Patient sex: M
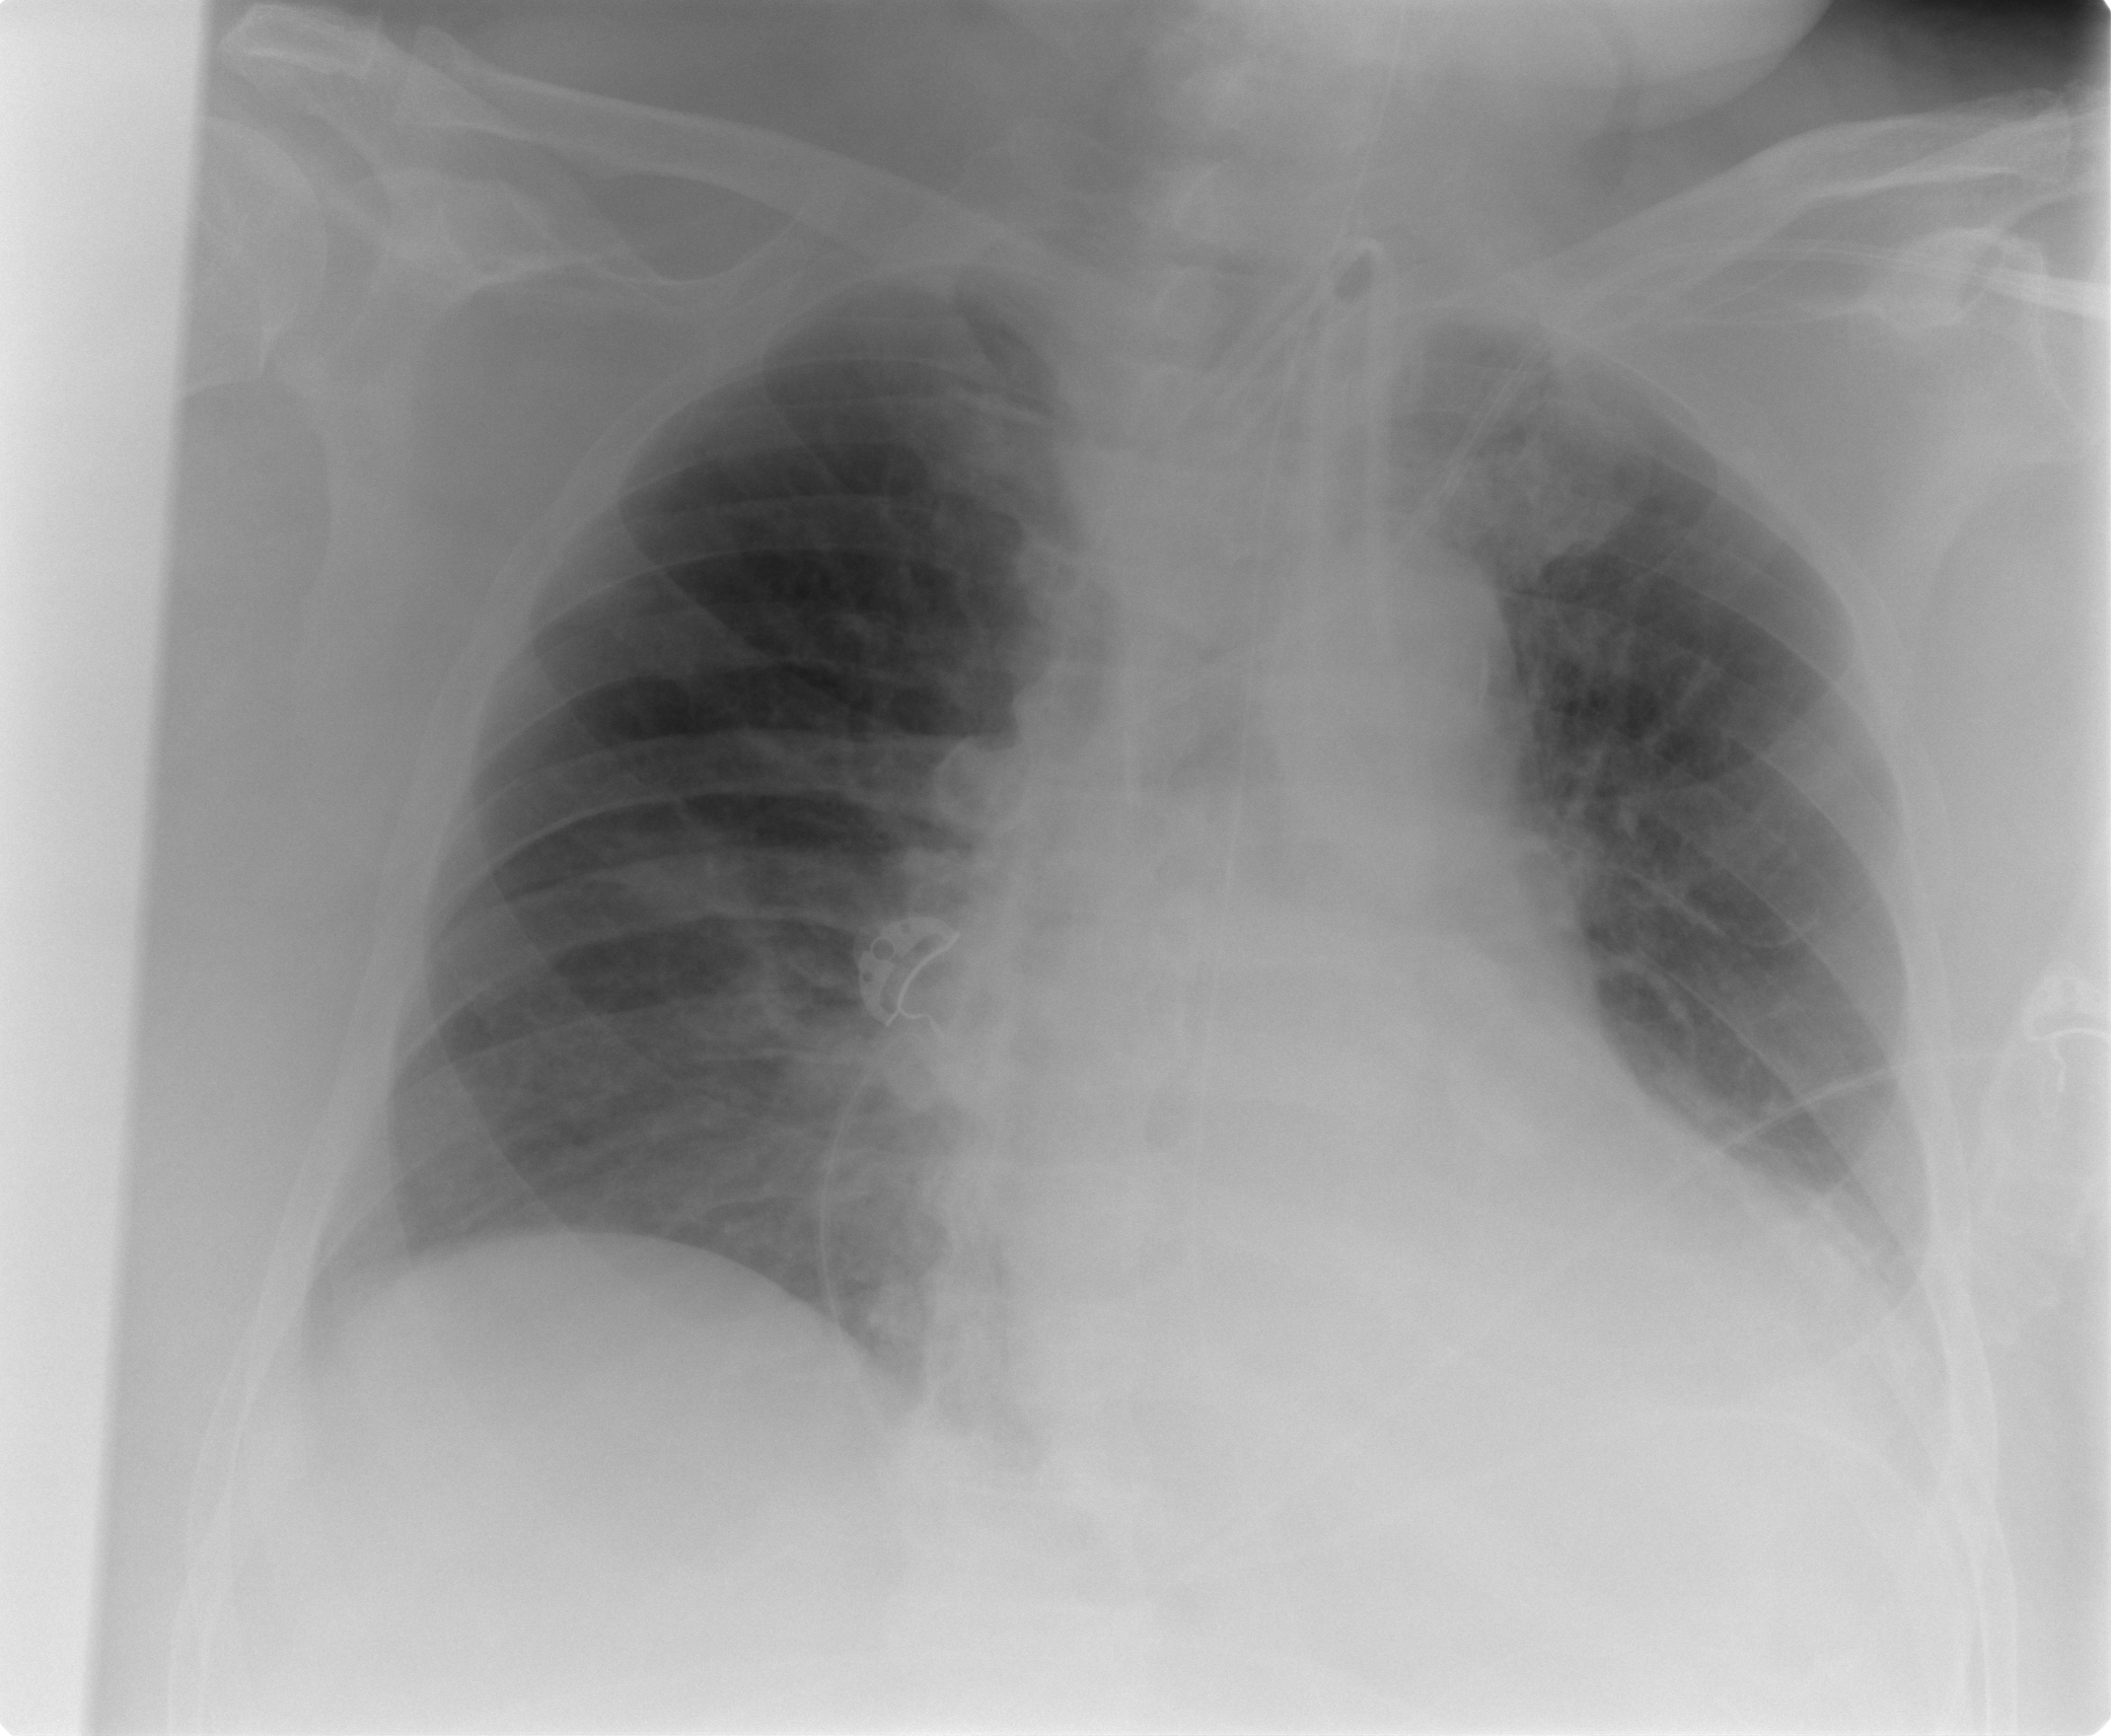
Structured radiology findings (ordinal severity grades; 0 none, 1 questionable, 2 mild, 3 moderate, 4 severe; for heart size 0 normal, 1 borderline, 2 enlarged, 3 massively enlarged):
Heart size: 2
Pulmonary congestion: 2
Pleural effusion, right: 1
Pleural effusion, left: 2
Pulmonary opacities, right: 2
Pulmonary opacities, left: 2
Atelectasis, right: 2
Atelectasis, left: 2